Field crop: tomato
Growth stage: 2
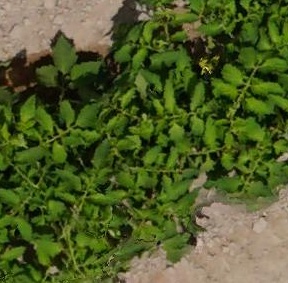
Species: tomato